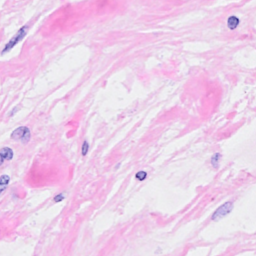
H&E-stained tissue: Breast